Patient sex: M
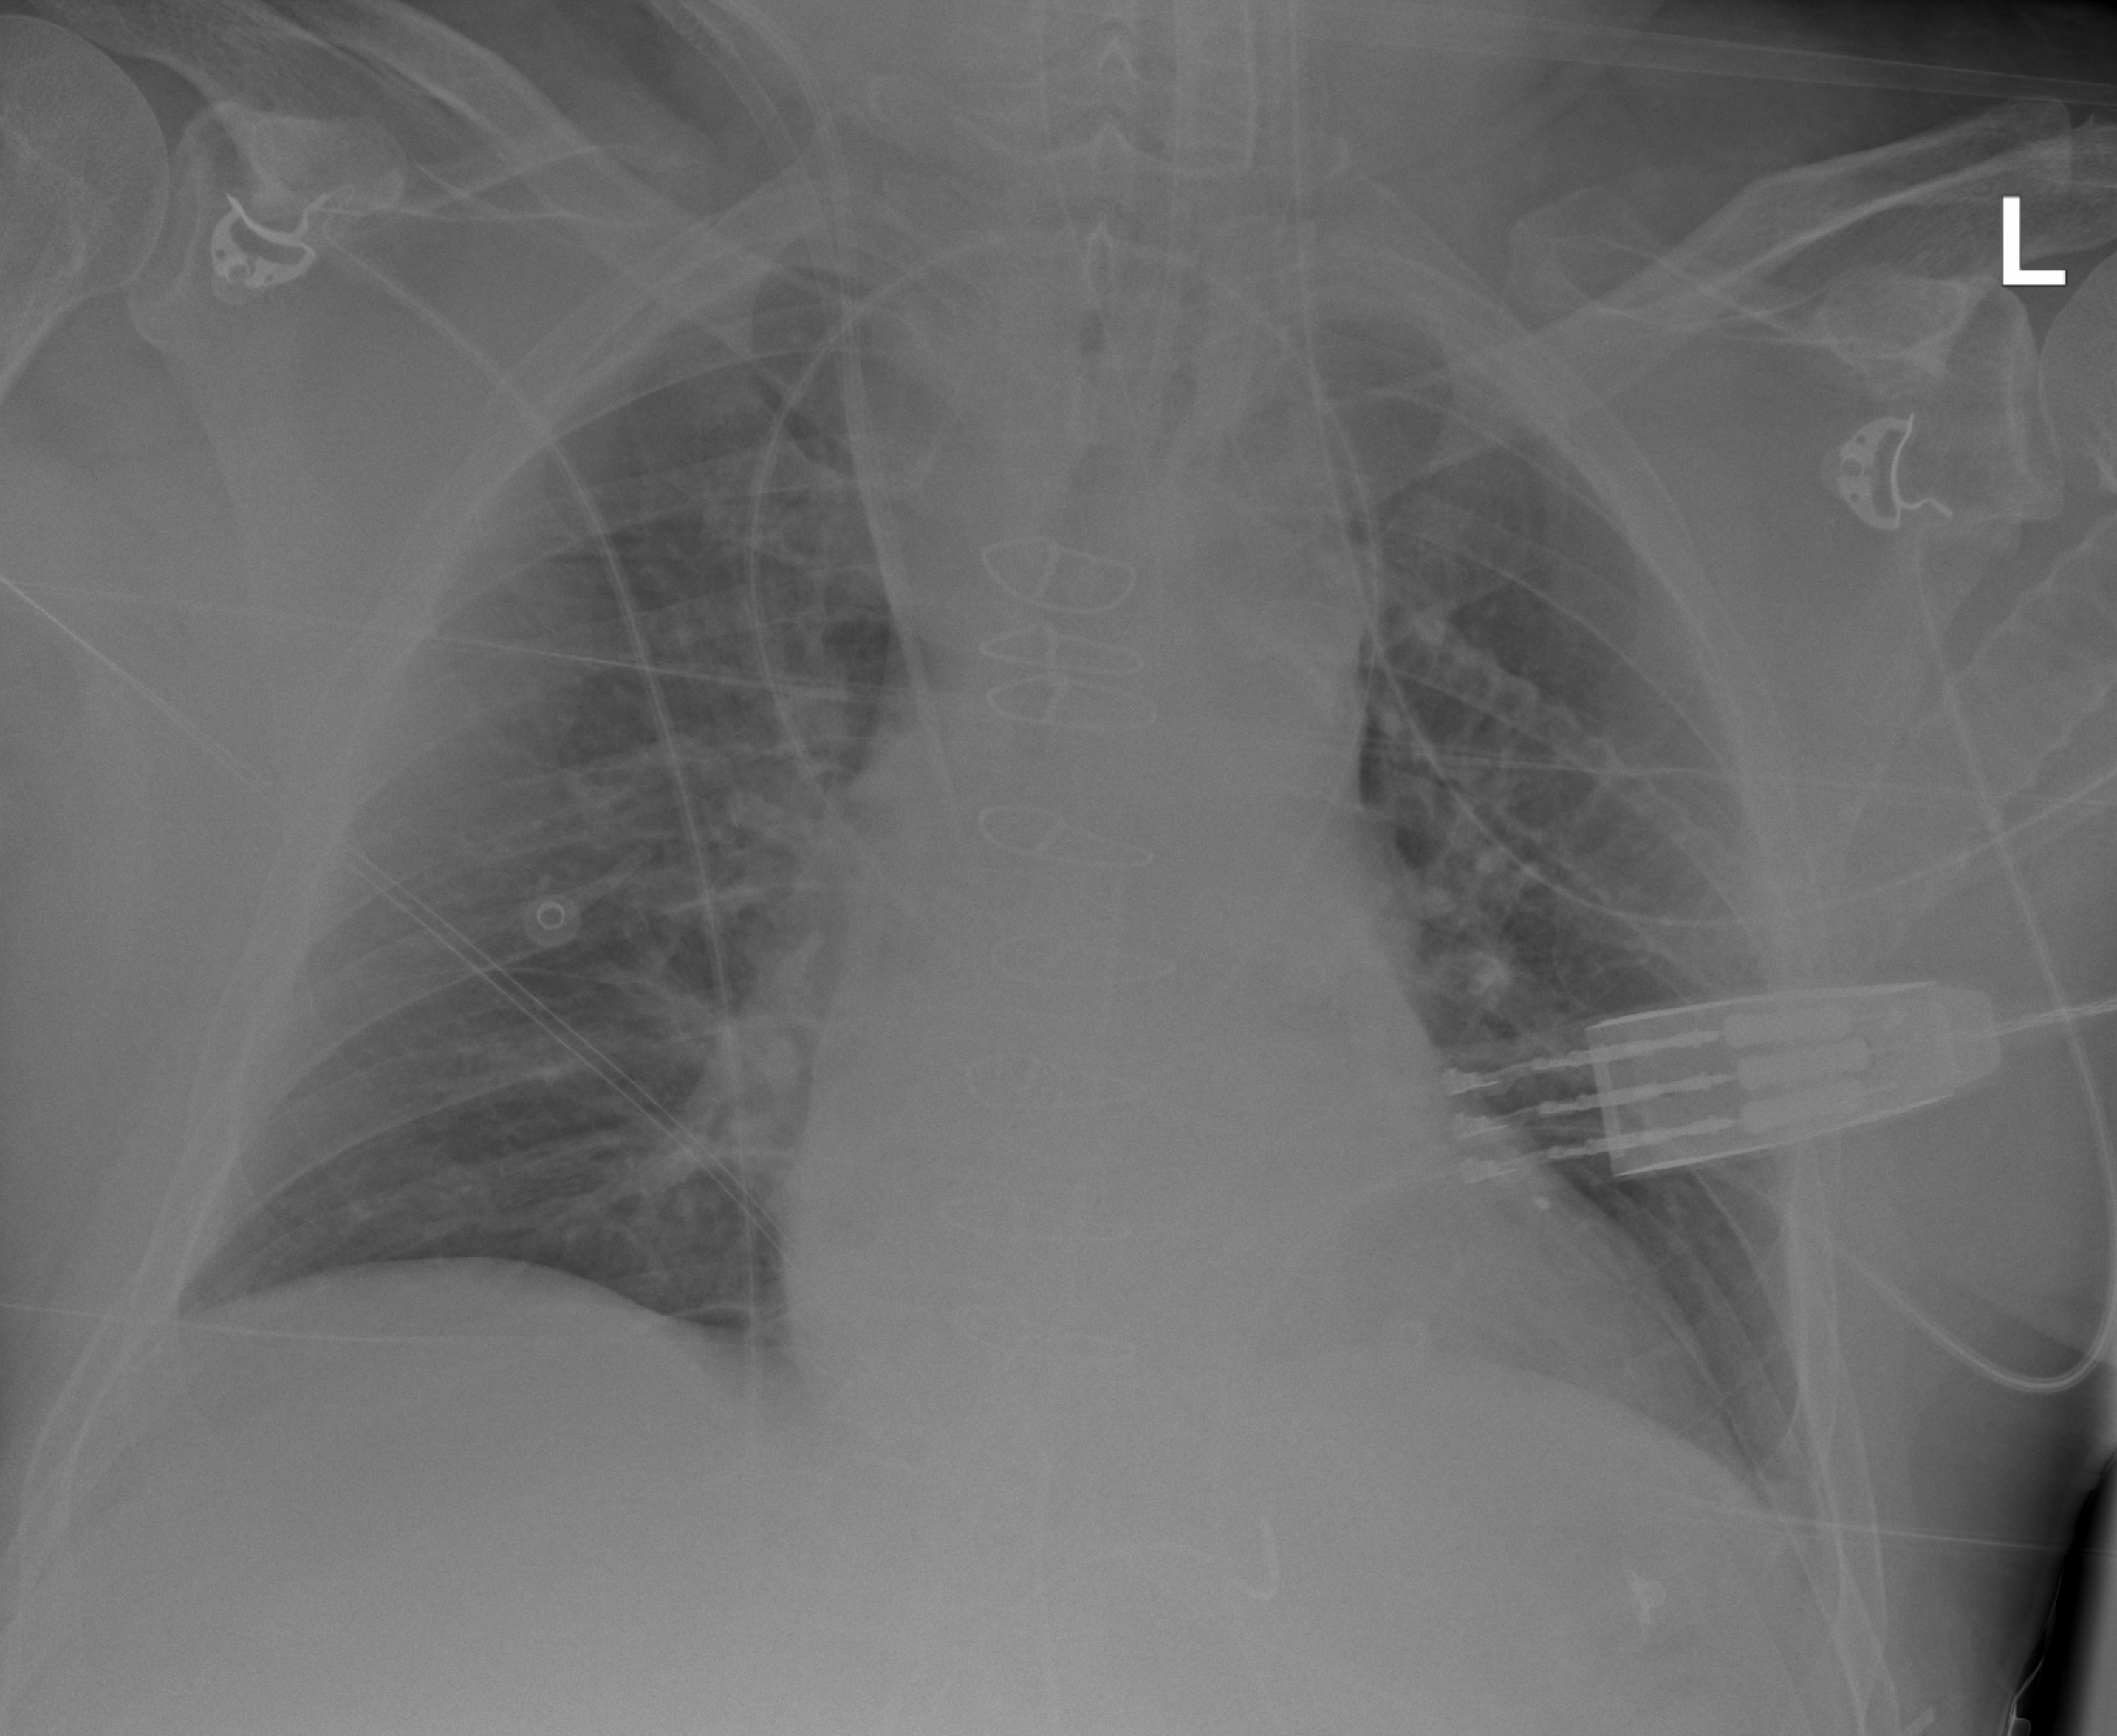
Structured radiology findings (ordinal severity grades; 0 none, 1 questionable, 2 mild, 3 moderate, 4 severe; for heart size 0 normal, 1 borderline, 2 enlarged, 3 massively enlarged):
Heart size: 2
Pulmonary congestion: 0
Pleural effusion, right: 0
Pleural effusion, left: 0
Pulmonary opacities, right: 0
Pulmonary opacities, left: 0
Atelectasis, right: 0
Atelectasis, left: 0